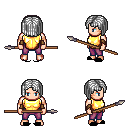
a pixel art fantasy rpg character, male body template, human, light skin, gold chest armor, magenta pants, white pageboy hairstyle, cloth bracers, black slippers, spear, four views (front, back, left, right), 2x2 character sprite sheet, small pixel art, hard edges, no anti-aliasing